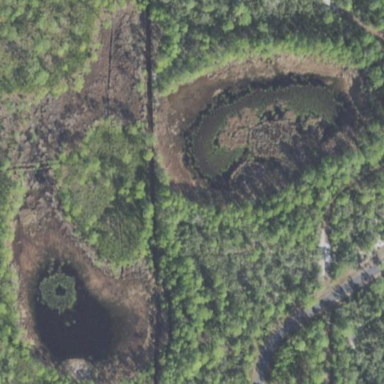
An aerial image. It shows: Marshy wetland area.